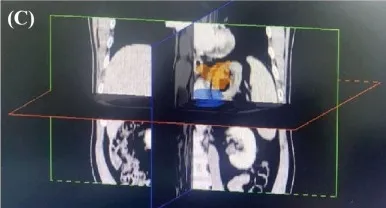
The images from the second treatment fraction with a DSC of 0 for the target area localized by MRI and the target area localized by simulated CT. (The orange line. Delineates the stomach on the CT simulation images,. The blue line. Delineates the stomach on the daily MRI images).
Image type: radiology (ct)